【题型】解答题　【知识点】平面几何　【难度】easy
如图，在 \(\triangle ABC\) 中，\(AB = AC\)，圆 \(O\) 的圆心在 \(\triangle ABC\) 内部，与 \(\triangle ABC\) 的边顺时针分别交于点 \(E\)、\(D\)、\(F\)、\(G\)、\(N\)、\(M\)（点 \(E\) 在线段 \(AB\) 上），射线 \(AO\) 交边 \(MN\) 于点 \(P\).如果 \(DE = FG\)；

(1) 求证：\(BM = NC\).

(2) 连接 \(EM\)、\(NG\)，求证：\(\angle BEM = \angle NGC\).
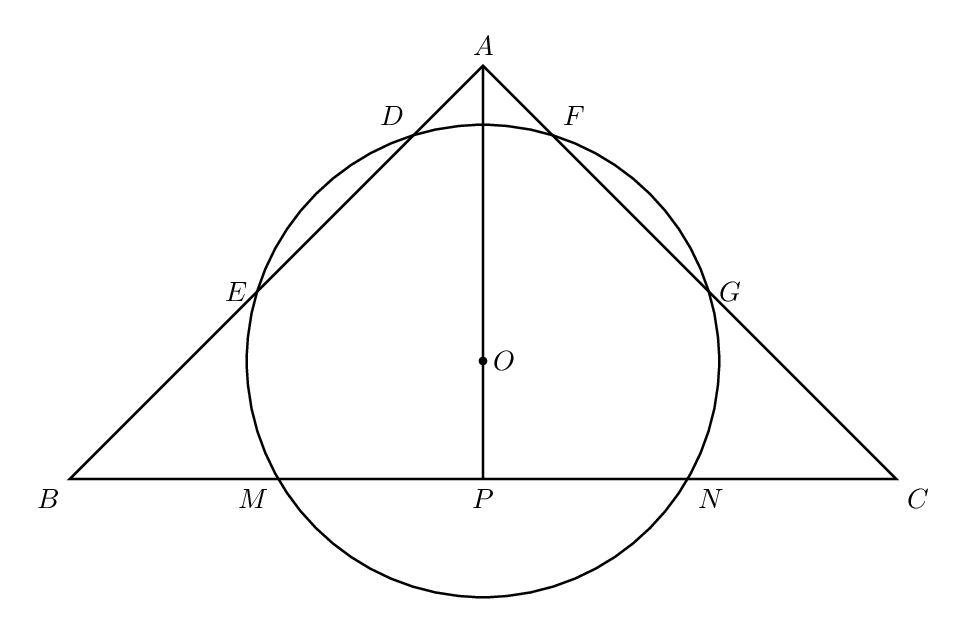
【解答】
\pagestyle{empty}
\noindent
【详解】（1）证明：作 \(OH_1 \perp AB\)，\(OH_2 \perp AC\),

$\because ED = FG$,

$\therefore OH_1 = OH_2$,

$\therefore OA$ 平分 $\angle BAC$,

$\because AB = AC$,

$\therefore BP = CP$, $OA \perp BC$,

$\therefore MP = NP$

$\therefore BM = CN$

(2) 证明：如图所示：

$\because OH_1 \perp AB$, $OH_2 \perp AC$,

$\therefore \angle AH_1O = \angle AH_2O = 90^\circ$,

$\because AO = AO$, $OH_1 = OH_2$,

$\therefore \triangle AOH_1 \cong \triangle AOH_2$,

$\therefore AH_1 = AH_2$,

$\because DE = FG$, $H_1D = H_1E$, $H_2F = H_2G$,

$\therefore H_1D = H_2F$,

$\therefore AH_1 - H_1D = AH_2 - H_2F$,

即 $AD = AF$,

$\therefore AE = AG$.

$\because AB = AC$,

$\therefore BE = CG$, $\angle B = \angle C$,

$\because BM = CN$,

$\therefore \triangle BEM \cong \triangle CGN$,

$\therefore \angle BEM = \angle CGN$;
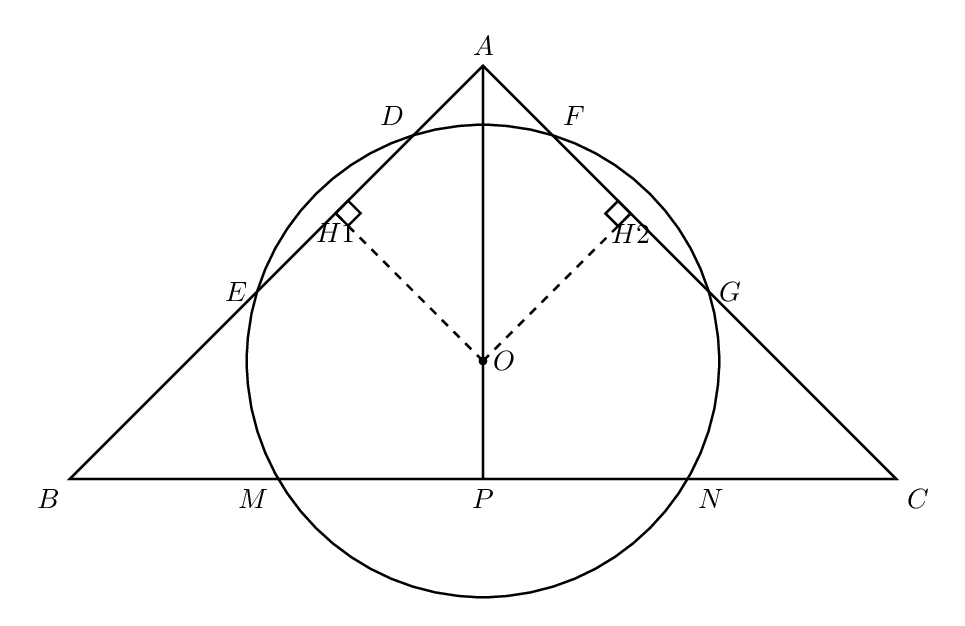
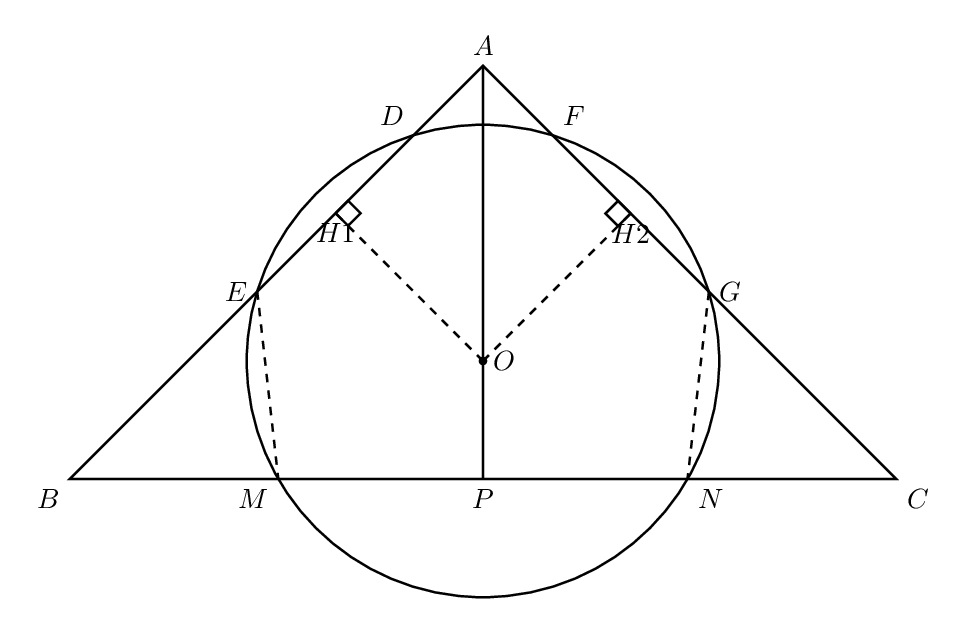